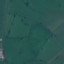
Label: Pasture